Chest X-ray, PA view. Patient: 59 years old, sex M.
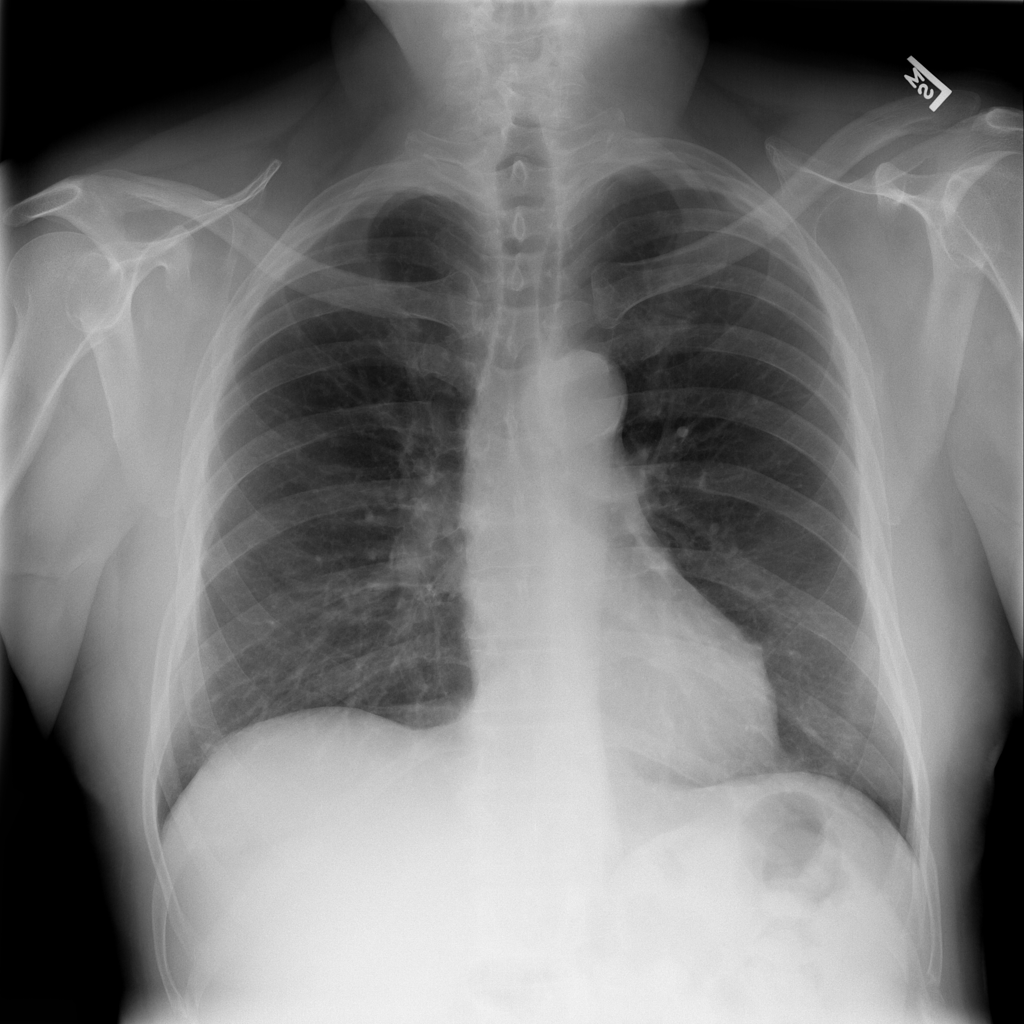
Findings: No Finding